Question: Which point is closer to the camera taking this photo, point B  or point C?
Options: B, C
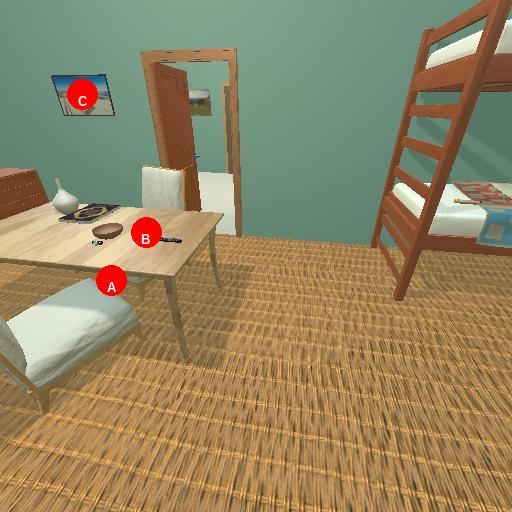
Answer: B